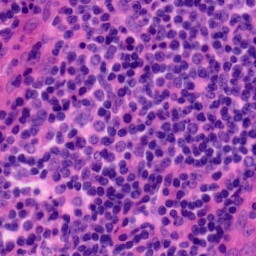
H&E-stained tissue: Tonsil